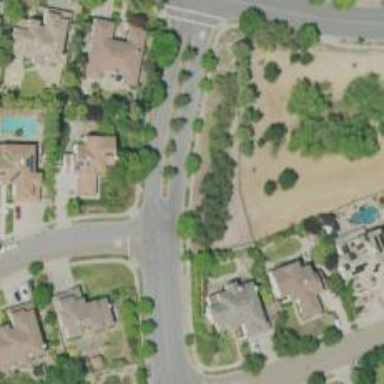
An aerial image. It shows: Residential road.